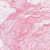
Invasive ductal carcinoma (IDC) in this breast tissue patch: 0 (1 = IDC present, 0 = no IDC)